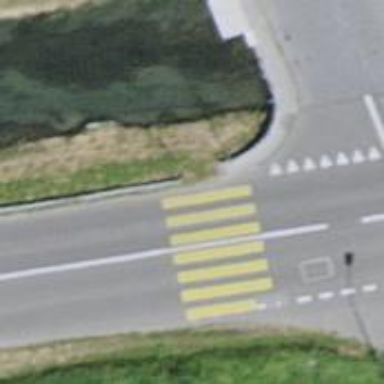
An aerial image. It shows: Marked road crossing.